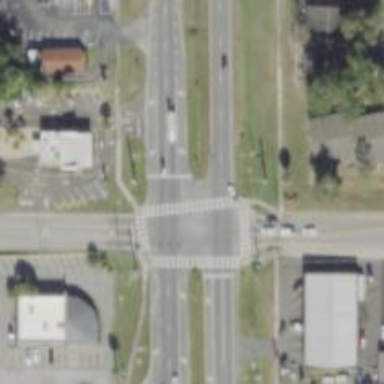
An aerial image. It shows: Marked crossing with pedestrian island.